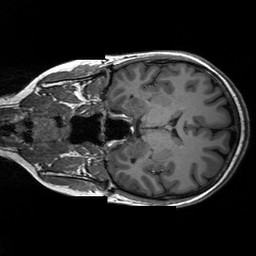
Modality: T1w
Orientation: coronal
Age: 36
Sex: female
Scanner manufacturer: siemens
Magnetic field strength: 3 T
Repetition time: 2.3 s
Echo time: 0.00233 s